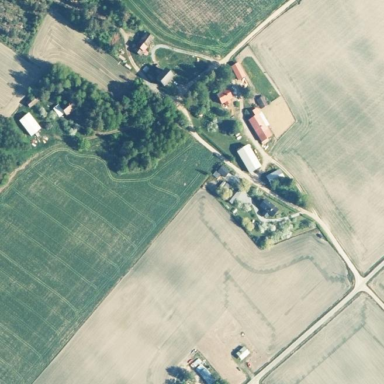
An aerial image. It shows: Farmyard area.